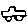
Label: car